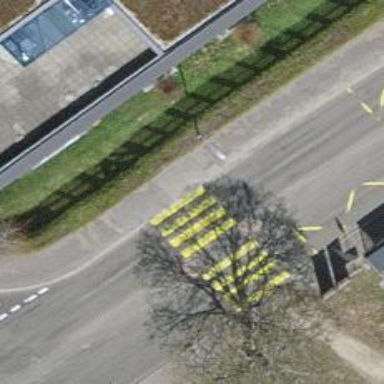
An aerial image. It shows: Uncontrolled footway crossing with markings.